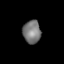
Tissue: lung
Cell type: Endothelial cells
Senescence score: 0.6219
Nuclear area (px): 404
Mean DAPI intensity: 118.851